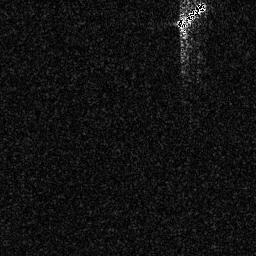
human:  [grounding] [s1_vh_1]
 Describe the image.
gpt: In the satellite image, there is  <ref>1 medium ship </ref> <box>[[68, 0, 80, 10, 0]]</box> located at top right.